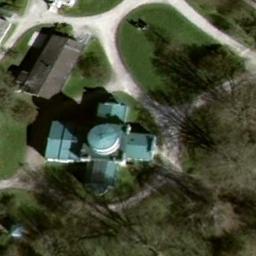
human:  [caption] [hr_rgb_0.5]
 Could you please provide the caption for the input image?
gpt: A church with a cyan roof, The main house of the church has a cross-shaped roof, And there are some roads and trees and lawns around the church .

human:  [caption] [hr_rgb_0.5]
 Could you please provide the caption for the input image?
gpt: There is a blue church in the middle of the grass next to some trees .

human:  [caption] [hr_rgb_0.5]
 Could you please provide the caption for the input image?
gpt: This is a church with a lot of grass around it .

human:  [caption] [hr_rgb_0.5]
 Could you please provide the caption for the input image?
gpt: The cross-shaped church with a green circular tower is built in the lawn .

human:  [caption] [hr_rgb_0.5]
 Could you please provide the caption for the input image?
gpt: There is a long house near the church .